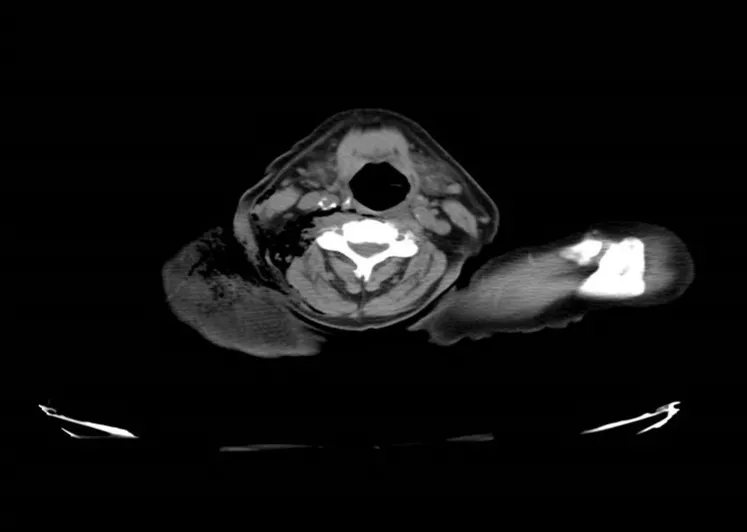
CT scan neck showing air in the soft tissues around right side of the neck.
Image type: radiology (ct)